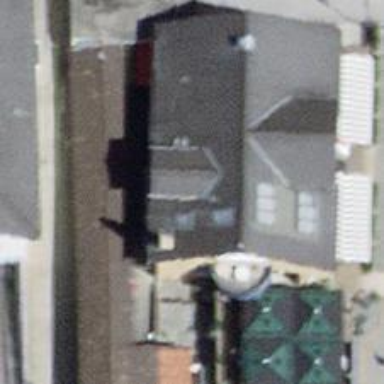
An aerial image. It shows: Restaurant located near sports pitch.